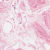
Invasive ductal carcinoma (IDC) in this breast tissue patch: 0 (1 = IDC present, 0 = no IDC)